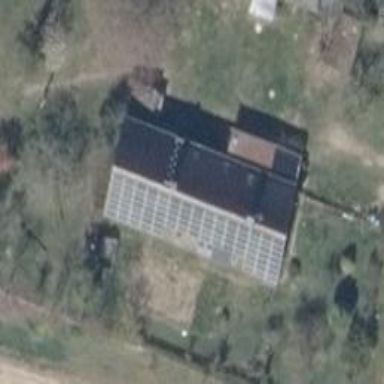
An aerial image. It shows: Solar photovoltaic panel generator producing electricity as small installation.